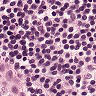
Metastatic tissue present: no